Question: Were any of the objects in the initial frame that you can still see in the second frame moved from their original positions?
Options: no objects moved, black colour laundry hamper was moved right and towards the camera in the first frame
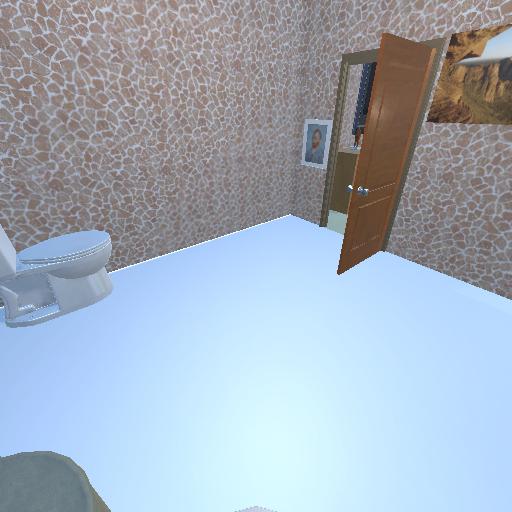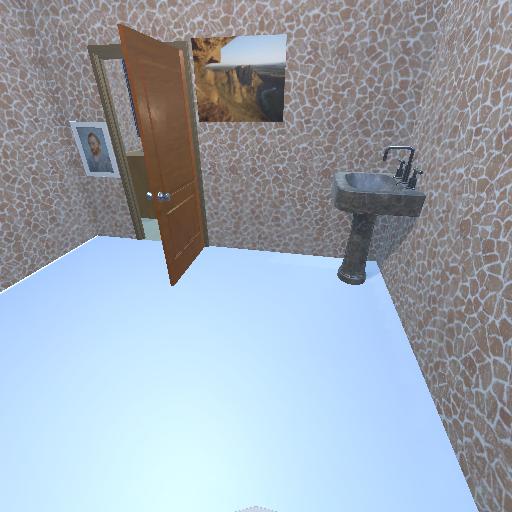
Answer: no objects moved